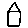
Label: house